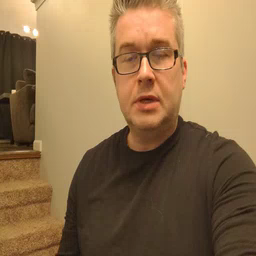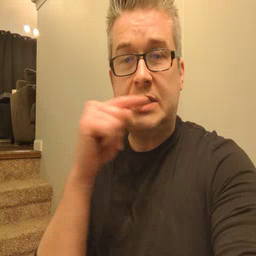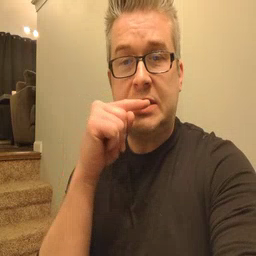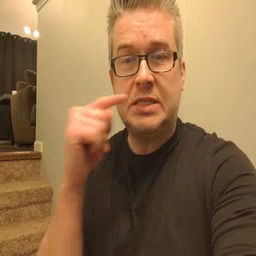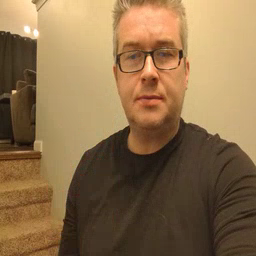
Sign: toothbrush